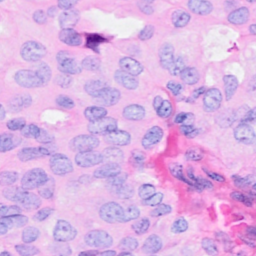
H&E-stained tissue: Breast